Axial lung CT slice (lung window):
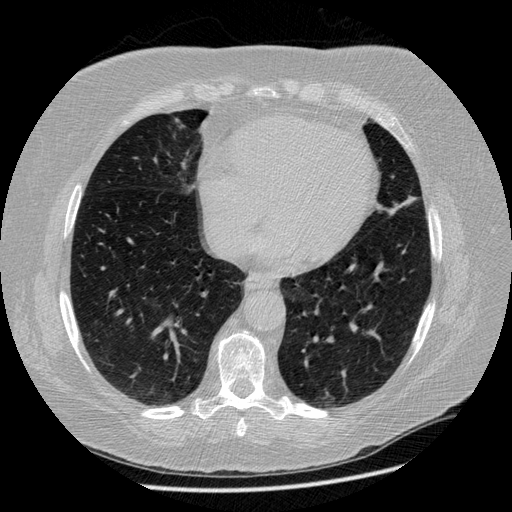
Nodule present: no